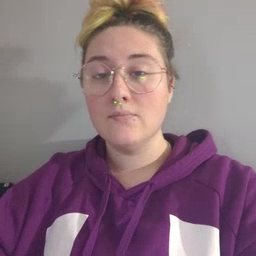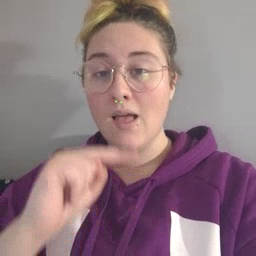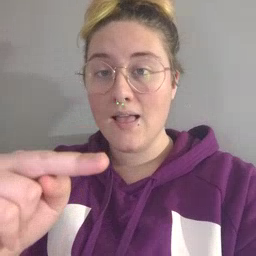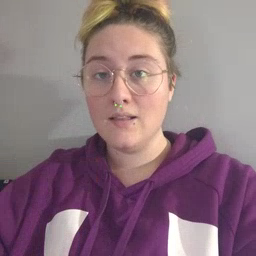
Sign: ride